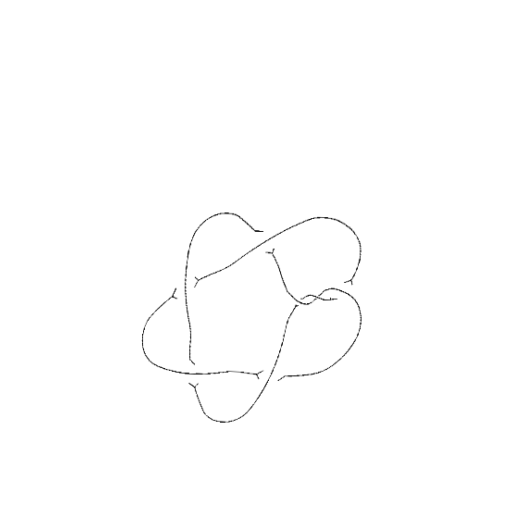
Crossing number: 7